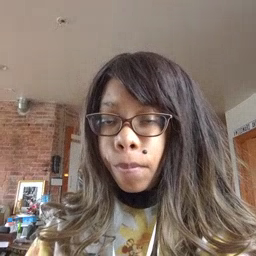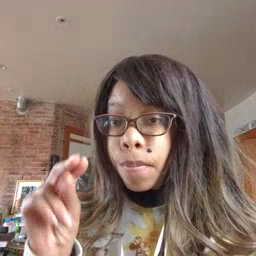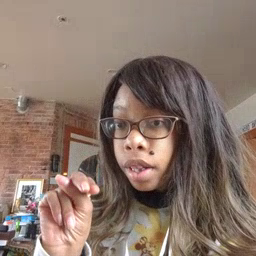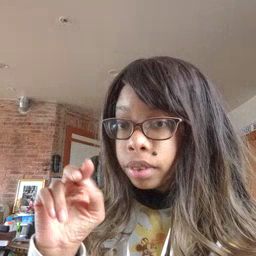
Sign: nap